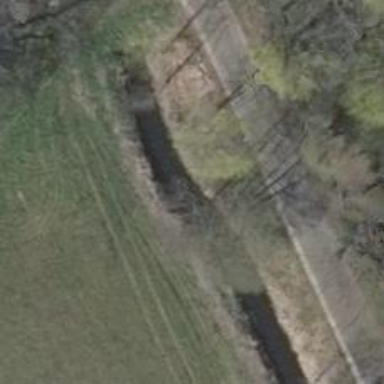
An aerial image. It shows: Canal.